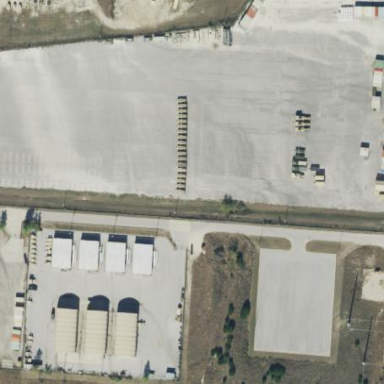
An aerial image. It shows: Military training area with surrounding fence.